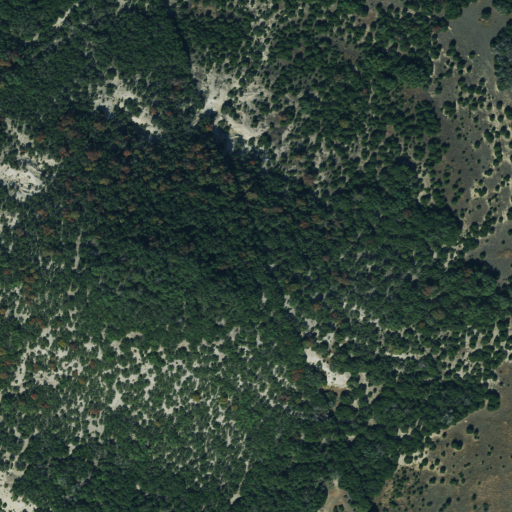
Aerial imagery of mountain in Texas named Turnbow Mountain containing evergreen forest, grassland, shrub, and deciduous forest